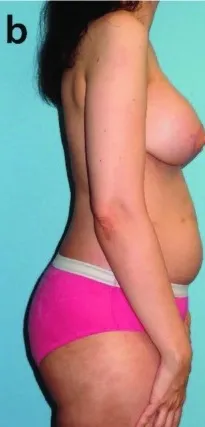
Lateral. Views after breast revision including bilateral breast augmentation with implants and division of transverse upper gracilis flap pedicles bilaterally.
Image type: radiology (ct)